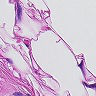
Metastatic tissue present: no